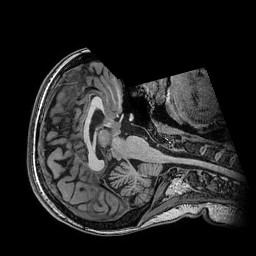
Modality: T1w
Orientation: axial
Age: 21
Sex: female
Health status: healthy